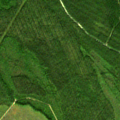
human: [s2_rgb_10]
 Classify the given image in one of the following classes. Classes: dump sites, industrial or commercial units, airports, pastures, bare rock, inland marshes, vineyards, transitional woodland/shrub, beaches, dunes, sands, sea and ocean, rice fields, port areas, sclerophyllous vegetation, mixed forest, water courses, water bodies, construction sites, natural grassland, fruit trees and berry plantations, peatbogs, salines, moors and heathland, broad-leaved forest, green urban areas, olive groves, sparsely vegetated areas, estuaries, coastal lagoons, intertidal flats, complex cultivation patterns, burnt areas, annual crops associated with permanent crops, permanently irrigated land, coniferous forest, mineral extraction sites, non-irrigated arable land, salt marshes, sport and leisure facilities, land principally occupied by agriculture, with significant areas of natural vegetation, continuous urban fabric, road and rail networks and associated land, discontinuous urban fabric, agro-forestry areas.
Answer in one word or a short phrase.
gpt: coniferous forest, mixed forest, transitional woodland/shrub